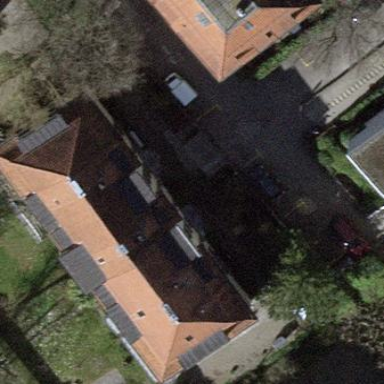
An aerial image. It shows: Building with hipped roof.